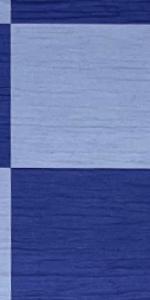
Label: Empty